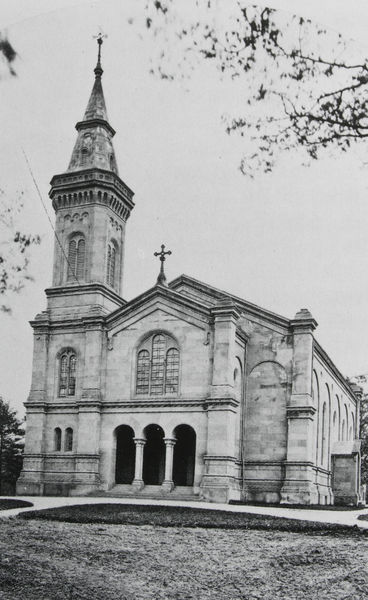
Titel: Aussenansicht
Künstler: Paul Schulze
Standort: Cambridge/Mass.
Institution: Appleton Chapel, Harvard University
Schlagwörter: baum, blätter, himmel, laub, schatten, weiß, bäume, kirchturm, äste, fenster, glas, grau, licht, pfeiler, schwarz, straße, säule, säulen, dach, gebäude, haus, park, rasen, weg, wiese, hochformat, wand, architektur, sockel, spitze, stein, ast, zweige, kirche, wege, turm, turmspitze, ecke, ansicht, bogen, fassade, dächer, giebel, mauer, tag, massiv, winter, platz, pilaster, rundbogen, treppe, stufen, galerie, foto, fotografie, photographie, bögen, paradies, eingang, arkade, glockenturm, kloster, kreuz, türme, dom, kabel, zweig, scheiben, schwarzweiss, seite, helm, hauptschiff, kapitelle, langhaus, photo, fries, portal, sims, gesims, christlich, rundbögen, romanik, kruzifix, beet, himel, laubengang, christentum, säulengang, gibel, kriche, satteldach, romanisch, vorhalle, hallenkirche, nartex, halbbogen, gotteshaus, westportal, blendarkaden, neoromanik, westfront, neuromanisch, neoromanisch, evangelisch, katholisch, kirchtum, rasem, turmhaube, dachspitze